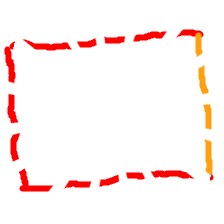
Shape: rectangle